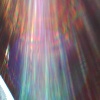
Label: sunburn